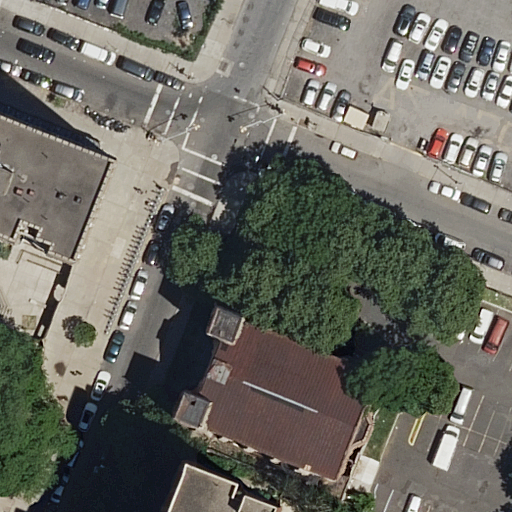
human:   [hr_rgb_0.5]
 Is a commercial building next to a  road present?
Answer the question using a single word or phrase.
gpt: no

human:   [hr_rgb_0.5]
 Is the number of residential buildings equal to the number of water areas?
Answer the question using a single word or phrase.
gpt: no

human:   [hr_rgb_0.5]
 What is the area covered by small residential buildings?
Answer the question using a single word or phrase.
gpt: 0m2

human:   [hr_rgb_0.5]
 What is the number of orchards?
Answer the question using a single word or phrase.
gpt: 0

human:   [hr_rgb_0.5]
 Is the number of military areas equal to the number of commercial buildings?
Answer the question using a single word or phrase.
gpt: yes

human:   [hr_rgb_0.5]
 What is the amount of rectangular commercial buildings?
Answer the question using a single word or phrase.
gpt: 0

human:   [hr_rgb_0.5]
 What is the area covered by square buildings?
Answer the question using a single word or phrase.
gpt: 0m2

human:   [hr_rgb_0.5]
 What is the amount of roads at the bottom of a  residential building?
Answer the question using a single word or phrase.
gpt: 3

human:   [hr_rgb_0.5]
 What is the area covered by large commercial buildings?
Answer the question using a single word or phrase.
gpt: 0m2

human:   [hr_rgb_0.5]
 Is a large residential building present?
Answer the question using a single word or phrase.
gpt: yes

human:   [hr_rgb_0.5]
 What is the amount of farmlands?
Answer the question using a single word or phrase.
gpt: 0

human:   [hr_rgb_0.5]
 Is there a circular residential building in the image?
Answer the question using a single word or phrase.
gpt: no

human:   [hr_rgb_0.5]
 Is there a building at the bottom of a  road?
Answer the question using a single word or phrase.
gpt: yes

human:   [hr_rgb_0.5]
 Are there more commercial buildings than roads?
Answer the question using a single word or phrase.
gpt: no

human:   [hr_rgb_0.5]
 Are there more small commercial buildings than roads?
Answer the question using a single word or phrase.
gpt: no

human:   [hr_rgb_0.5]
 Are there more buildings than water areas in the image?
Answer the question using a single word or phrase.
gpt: yes

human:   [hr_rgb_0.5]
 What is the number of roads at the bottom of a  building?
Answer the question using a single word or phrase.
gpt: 3

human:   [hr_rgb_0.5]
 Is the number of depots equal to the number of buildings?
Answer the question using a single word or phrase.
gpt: no

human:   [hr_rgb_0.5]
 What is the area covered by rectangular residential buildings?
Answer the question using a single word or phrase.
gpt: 0m2

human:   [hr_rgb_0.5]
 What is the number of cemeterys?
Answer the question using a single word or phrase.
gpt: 0

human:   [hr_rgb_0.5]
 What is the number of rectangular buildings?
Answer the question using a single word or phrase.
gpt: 0

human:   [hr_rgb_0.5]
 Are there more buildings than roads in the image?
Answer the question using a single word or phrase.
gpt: yes

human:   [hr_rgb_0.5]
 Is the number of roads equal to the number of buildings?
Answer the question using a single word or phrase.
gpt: no

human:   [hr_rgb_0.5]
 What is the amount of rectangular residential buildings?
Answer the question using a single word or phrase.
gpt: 0

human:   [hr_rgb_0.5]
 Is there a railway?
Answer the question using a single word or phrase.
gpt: no

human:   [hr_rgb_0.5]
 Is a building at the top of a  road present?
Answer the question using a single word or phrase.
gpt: yes

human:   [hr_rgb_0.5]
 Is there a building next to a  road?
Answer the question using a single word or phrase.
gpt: yes

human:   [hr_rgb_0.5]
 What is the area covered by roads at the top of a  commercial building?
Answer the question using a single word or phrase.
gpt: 0m2

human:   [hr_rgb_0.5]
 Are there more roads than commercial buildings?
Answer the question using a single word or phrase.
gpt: yes

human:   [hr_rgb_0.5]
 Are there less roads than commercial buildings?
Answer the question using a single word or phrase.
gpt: no

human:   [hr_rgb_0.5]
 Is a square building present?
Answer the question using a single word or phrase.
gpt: no

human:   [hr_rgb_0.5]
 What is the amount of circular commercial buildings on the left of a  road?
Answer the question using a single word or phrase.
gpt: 0

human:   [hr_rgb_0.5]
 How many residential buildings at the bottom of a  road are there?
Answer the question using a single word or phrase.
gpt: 3

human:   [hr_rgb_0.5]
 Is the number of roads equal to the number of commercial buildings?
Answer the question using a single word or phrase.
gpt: no

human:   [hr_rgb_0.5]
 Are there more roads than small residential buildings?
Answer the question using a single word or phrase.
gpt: yes

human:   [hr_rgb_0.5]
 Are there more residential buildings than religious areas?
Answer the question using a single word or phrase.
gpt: yes